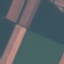
Land use / land cover class: AnnualCrop